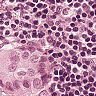
Metastatic tissue present: yes